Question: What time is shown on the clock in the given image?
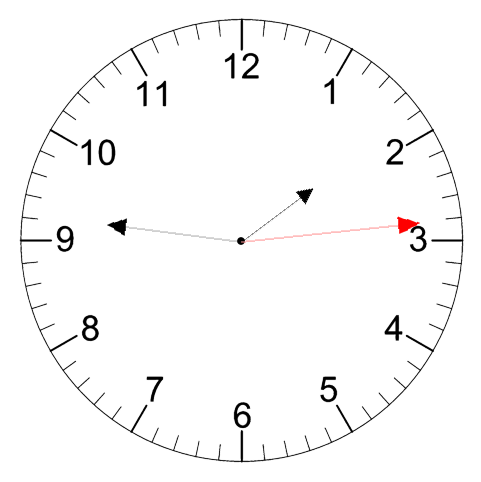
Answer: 01:46:14